Question:
The database column for my users' names is 'first_name'. Score is not a column in the guides database.
In my karma controller:
'''
def hiscores
@users = User.all.map(&:guides).flatten.map(&:score).sort
end
'''
In hiscores.html.erb
'''
<h1>Karma Hiscores</h1>
<blockquote>Users sorted by most karma</blockquote>
<ul>
<% @users.each do |user| %>
<li><%= user %></li>
<% end %>
</ul>
'''
Guide model
'''
class Guide < ActiveRecord::Base
validates :link, uniqueness: true
validates :link, presence: true
validates :title, presence: true
belongs_to :user
has_many :comments
acts_as_taggable
acts_as_votable
def to_param
"#{id} #{title}".parameterize
end
def score
upvotes.count - downvotes.count
end
end
User.rb
class User < ActiveRecord::Base
# Include default devise modules. Others available are:
# :confirmable, :lockable, :timeoutable and :omniauthable
devise :database_authenticatable, :registerable, #:recoverable,
:rememberable, :trackable, :validatable
validates :first_name, presence: true
validates :email, presence: true
validates :email, uniqueness: true
validates :runescape_username, presence: true
has_many :guides
has_many :comments
acts_as_voter
end
'''
Here is what my karma controller looks like now:
'''
class KarmaController < ApplicationController
def hiscores
@users = (guides.upvote.count - guides.downvote.count).desc
end
end
'''
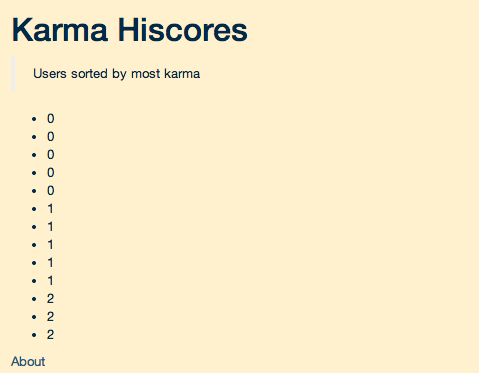
Answer: '''
def hiscores
@users = User.all.sort{ |x, y| y.user_score <=> x.user_score }
end
'''
If each user has_many: guides, then
'''
def user_score
self.guides.inject(0) { |sum, guide| sum += guide.score }
end
'''
Else if each user has_one: guide, then
'''
def user_score
self.guide.score
end
'''